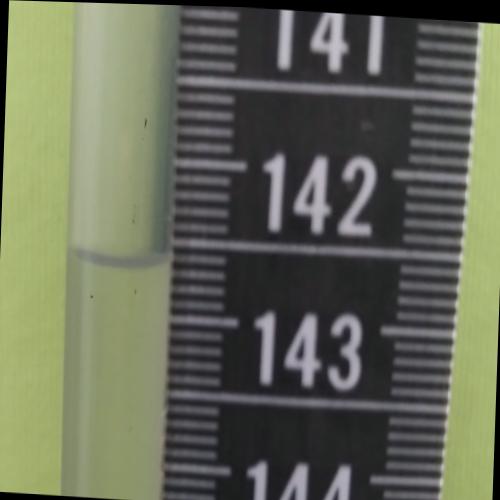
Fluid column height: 142.6 cm